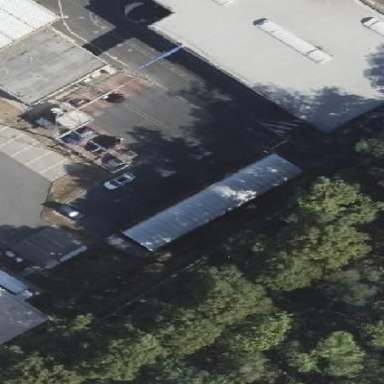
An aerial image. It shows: View of roof of building.